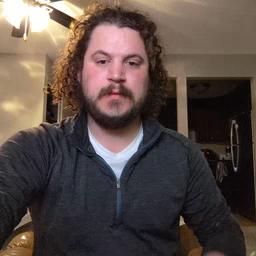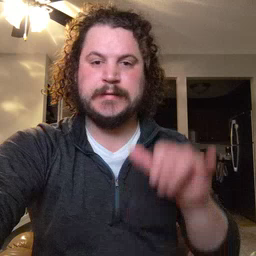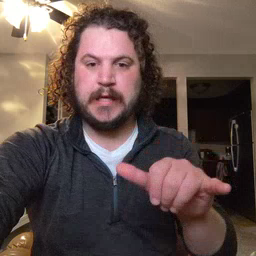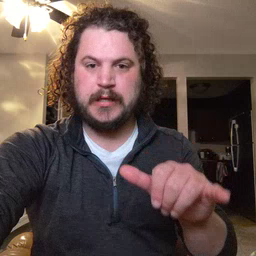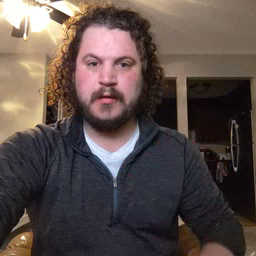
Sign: stay